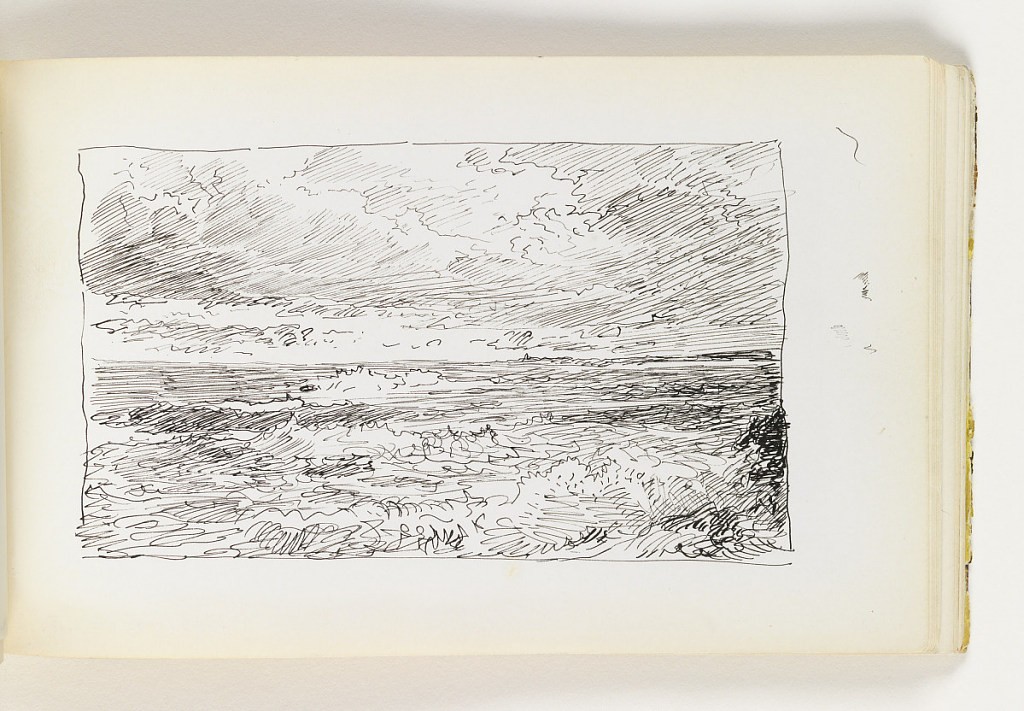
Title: Quick Study of Rough Water
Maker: William Trost Richards, American, 1833–1905
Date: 1890–1900
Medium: Pen and black ink on off-white wove paper
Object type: Sketchbook folio
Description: Rough sketch of waves and choppy water, possible rocks in bottom right corner.